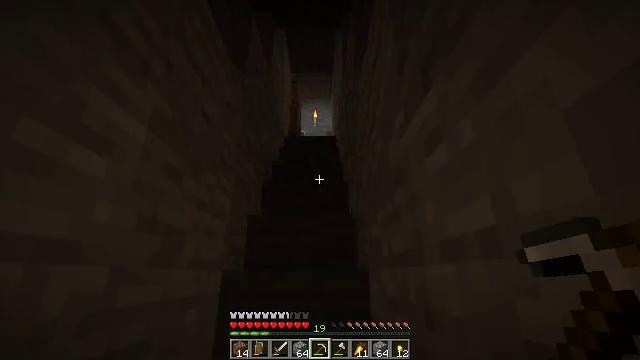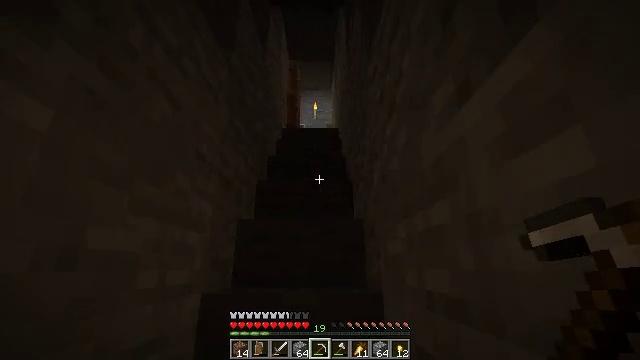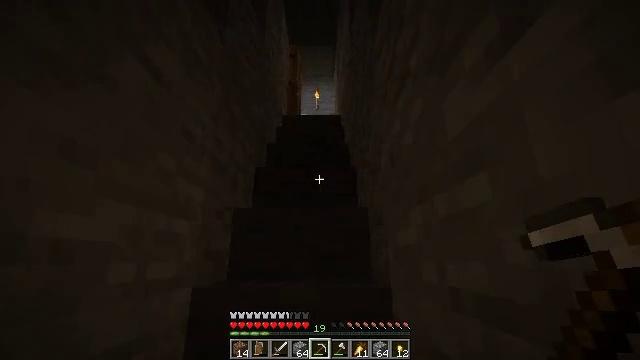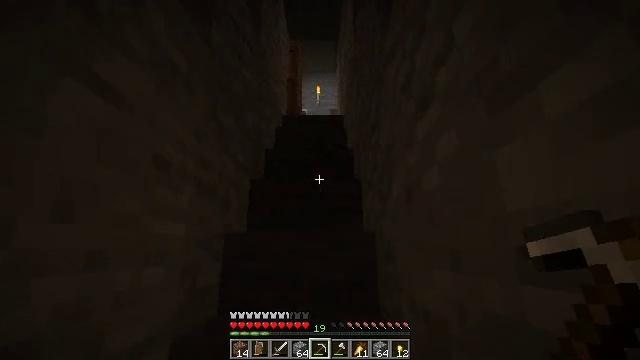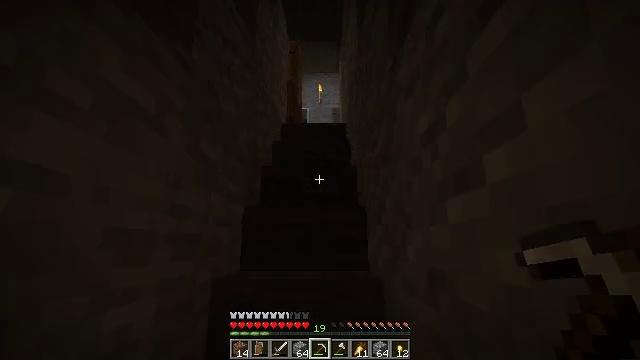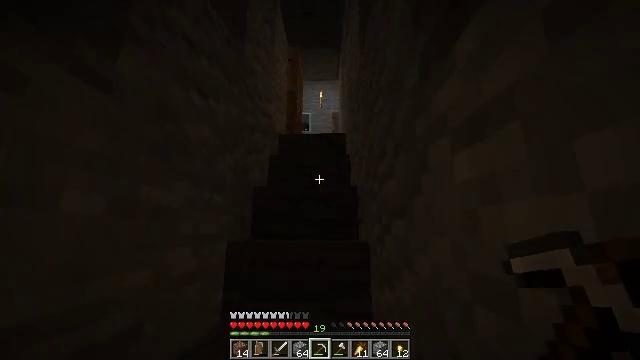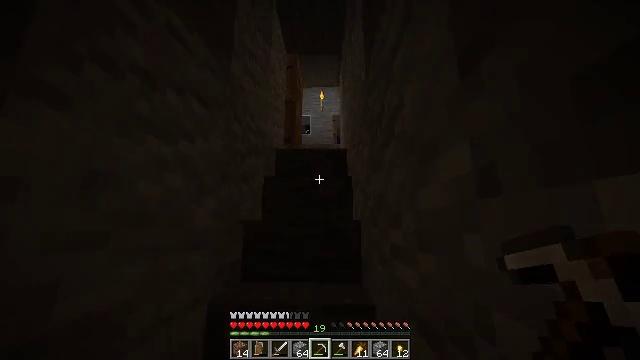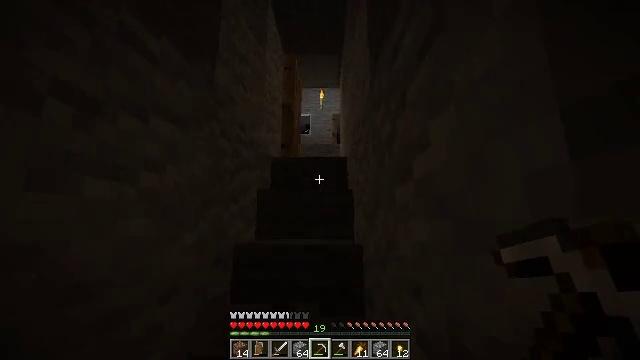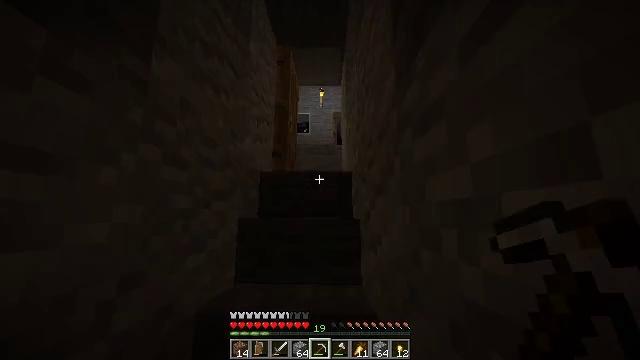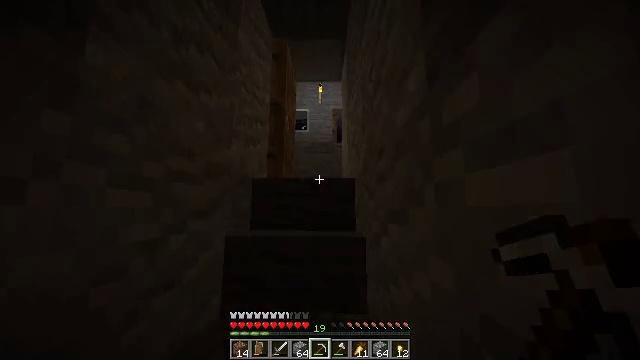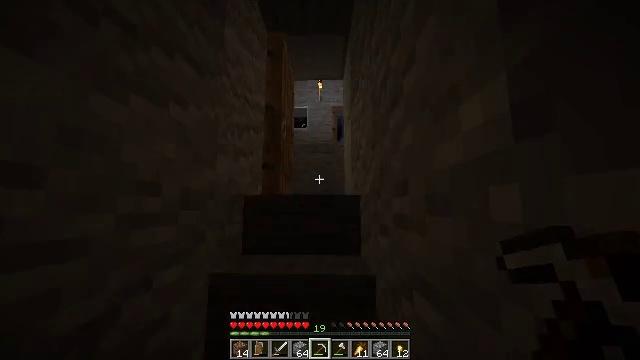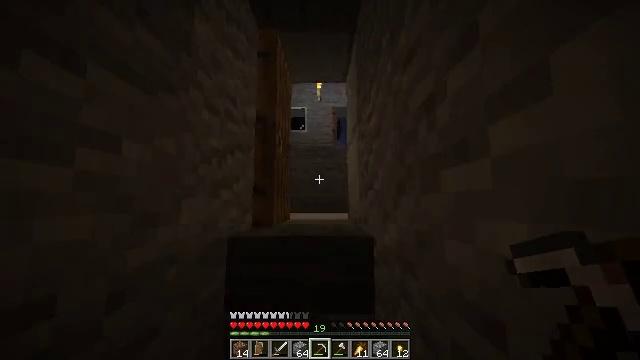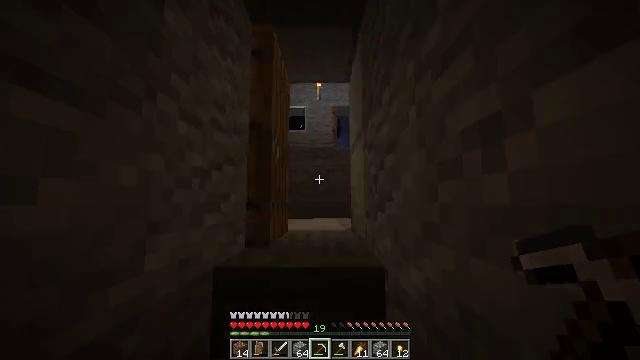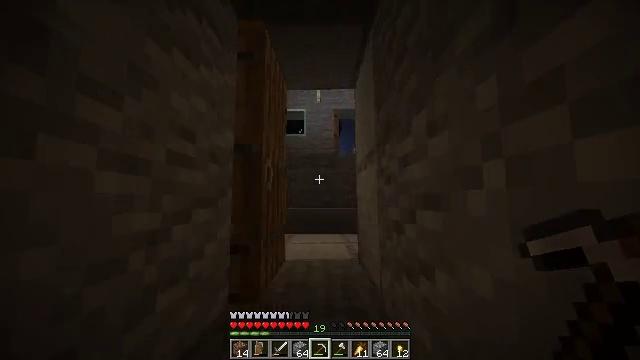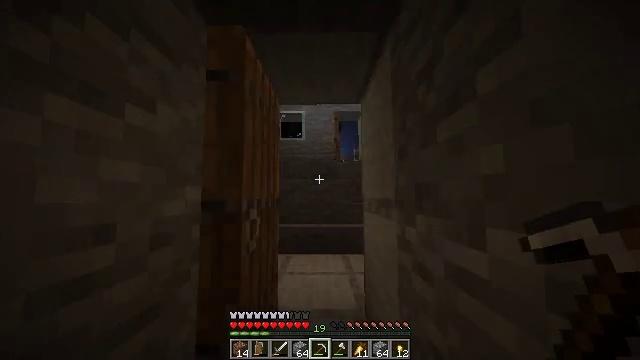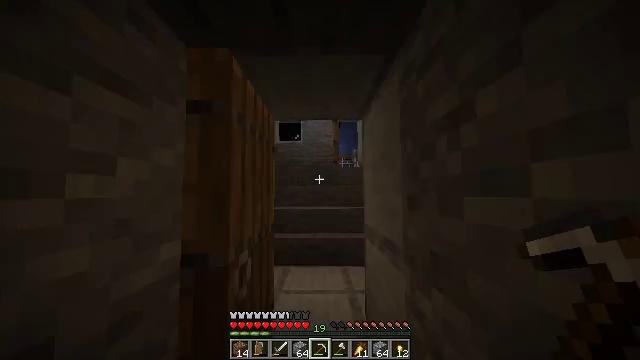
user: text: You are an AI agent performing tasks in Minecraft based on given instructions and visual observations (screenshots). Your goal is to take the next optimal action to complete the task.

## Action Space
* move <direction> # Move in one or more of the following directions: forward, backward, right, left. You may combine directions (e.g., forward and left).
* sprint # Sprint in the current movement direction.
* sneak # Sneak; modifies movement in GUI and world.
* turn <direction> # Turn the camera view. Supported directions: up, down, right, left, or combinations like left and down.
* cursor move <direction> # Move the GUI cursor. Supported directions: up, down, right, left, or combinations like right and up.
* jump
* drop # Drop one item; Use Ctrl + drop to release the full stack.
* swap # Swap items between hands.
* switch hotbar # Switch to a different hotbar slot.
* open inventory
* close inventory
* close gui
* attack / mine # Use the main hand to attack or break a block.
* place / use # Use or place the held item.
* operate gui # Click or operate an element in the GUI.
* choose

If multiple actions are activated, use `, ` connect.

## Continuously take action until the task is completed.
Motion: motion action
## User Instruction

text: Get an iron block by arranging iron ingots in the crafting table.
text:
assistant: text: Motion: move forward, sprint, turn down
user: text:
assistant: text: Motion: move forward, sprint, turn down
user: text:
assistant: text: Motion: move forward, sprint, turn down
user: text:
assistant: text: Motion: move forward, sprint, turn down
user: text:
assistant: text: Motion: move forward, sprint, turn down
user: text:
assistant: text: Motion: move forward, sprint, turn down
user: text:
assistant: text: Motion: move forward, turn down
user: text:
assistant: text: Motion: move forward, turn down
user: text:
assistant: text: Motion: move forward
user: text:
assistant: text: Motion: move forward, turn down
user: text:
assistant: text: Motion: move forward, sprint
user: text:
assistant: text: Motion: move forward, sprint
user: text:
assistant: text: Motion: move forward, sprint
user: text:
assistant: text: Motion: move forward, sprint, turn down
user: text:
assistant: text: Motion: move forward, sprint
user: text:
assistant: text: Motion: move forward
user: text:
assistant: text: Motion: move forward
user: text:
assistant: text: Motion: move forward
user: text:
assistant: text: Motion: move forward, sprint
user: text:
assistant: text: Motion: move forward, sprint
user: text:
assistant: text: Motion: move forward, sprint
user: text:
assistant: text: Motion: move forward, sprint
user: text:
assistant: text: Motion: move forward, sprint
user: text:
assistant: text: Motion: move forward
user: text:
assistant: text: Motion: move forward
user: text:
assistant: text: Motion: move forward
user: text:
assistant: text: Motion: move forward, turn left and down
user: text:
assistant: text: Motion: move forward, turn left
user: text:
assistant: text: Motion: move forward, turn left
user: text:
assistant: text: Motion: move forward, turn left